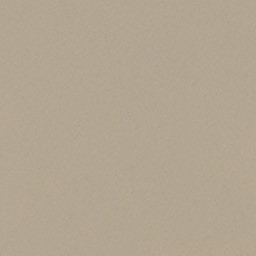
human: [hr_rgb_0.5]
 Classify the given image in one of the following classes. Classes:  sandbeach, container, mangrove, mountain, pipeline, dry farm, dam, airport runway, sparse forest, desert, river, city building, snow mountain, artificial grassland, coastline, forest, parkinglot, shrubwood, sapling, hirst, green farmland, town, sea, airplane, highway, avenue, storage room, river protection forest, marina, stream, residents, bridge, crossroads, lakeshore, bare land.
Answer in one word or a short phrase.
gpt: desert